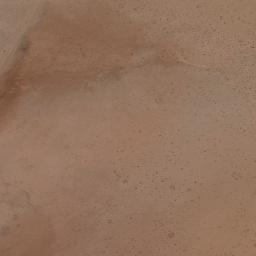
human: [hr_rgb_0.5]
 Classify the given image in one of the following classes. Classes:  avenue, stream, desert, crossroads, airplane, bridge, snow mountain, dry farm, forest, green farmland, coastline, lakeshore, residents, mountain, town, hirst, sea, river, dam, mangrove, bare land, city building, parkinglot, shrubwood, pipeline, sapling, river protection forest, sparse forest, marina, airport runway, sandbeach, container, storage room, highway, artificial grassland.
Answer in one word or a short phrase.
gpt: desert